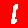
Digit: 1